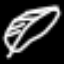
Label: leaf